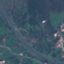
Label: Highway